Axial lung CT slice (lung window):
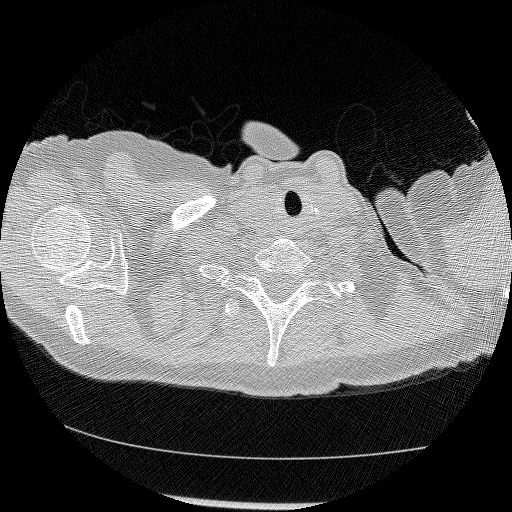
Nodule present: no